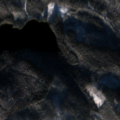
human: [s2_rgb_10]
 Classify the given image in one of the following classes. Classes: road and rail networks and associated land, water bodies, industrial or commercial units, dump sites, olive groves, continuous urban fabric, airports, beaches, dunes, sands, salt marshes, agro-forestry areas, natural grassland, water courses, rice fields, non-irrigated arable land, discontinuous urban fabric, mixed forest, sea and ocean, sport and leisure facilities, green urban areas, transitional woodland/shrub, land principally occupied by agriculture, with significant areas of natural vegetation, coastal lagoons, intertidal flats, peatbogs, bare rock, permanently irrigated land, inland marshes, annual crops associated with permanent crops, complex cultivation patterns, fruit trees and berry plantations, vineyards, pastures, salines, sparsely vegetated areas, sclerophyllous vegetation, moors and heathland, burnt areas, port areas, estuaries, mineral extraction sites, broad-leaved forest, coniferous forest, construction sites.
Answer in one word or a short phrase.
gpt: coniferous forest, mixed forest